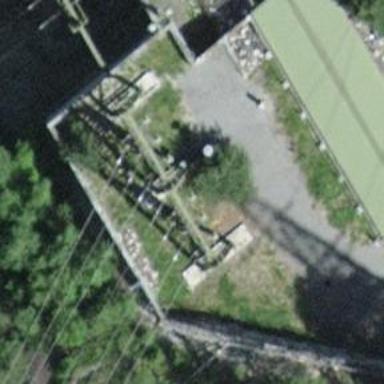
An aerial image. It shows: Insulator used in power systems.